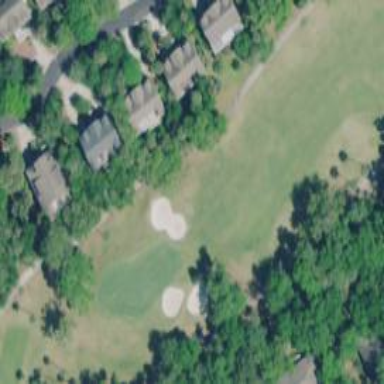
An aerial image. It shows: Service road designated as golf cart path.